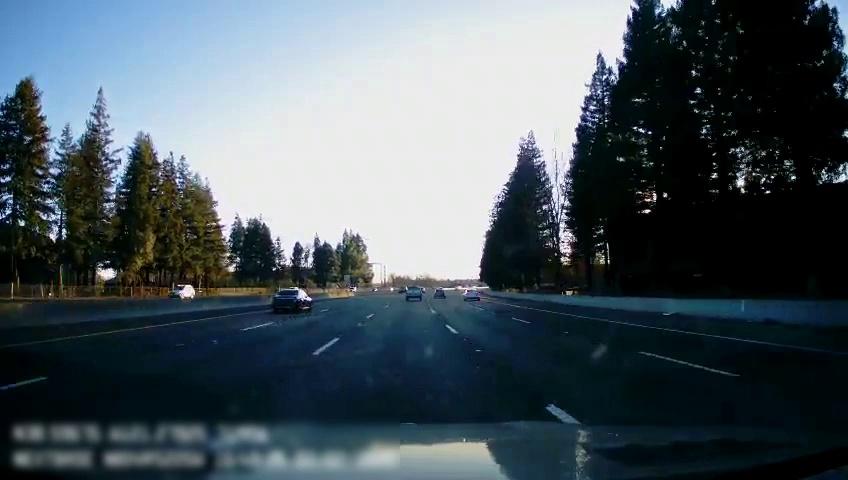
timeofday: Day
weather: Sunny
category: Drivable Space
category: Vehicles | Car
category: Vehicles | Truck
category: Vehicles | Car
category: Vehicles | Car
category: Vehicles | SUV
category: Lanes | Alternate Lane
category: Lanes | Alternate Lane
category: Lanes | Current Lane
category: Lanes | Current Lane
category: Lanes | Alternate Lane
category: Lanes | Alternate Lane